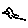
Label: bird